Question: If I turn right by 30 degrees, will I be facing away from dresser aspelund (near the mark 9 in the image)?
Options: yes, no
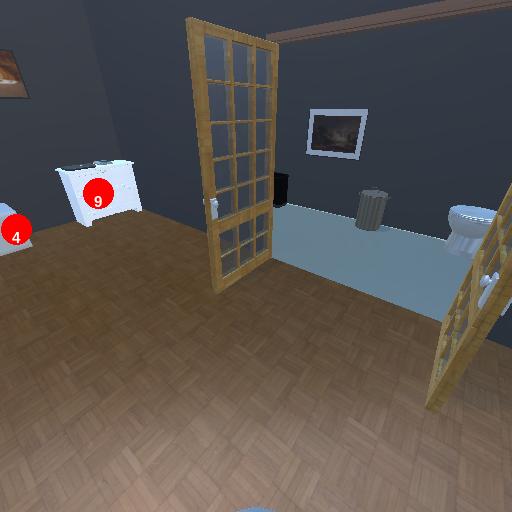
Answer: yes